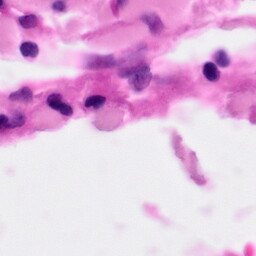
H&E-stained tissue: Pancreatic